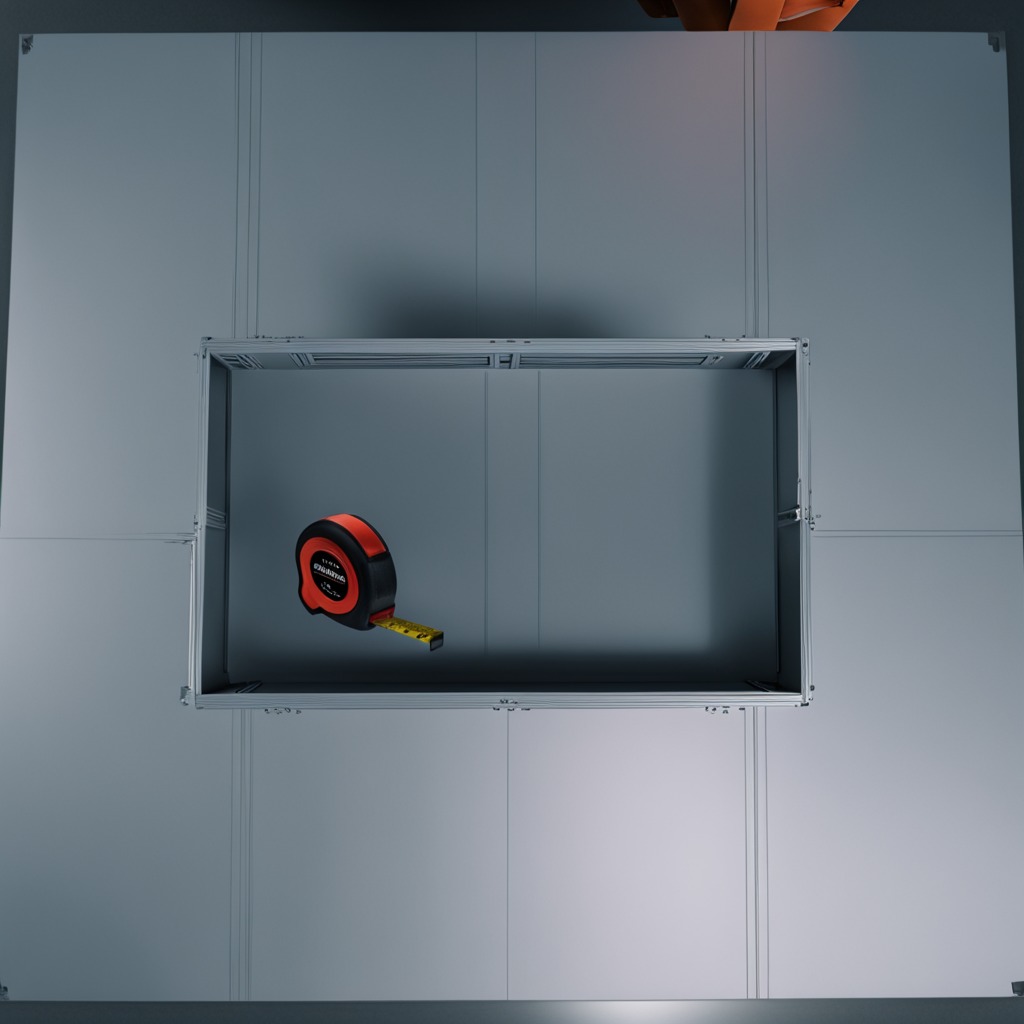
A measuring tape is lying on the toolbox surface in the airplane hangar workshop.